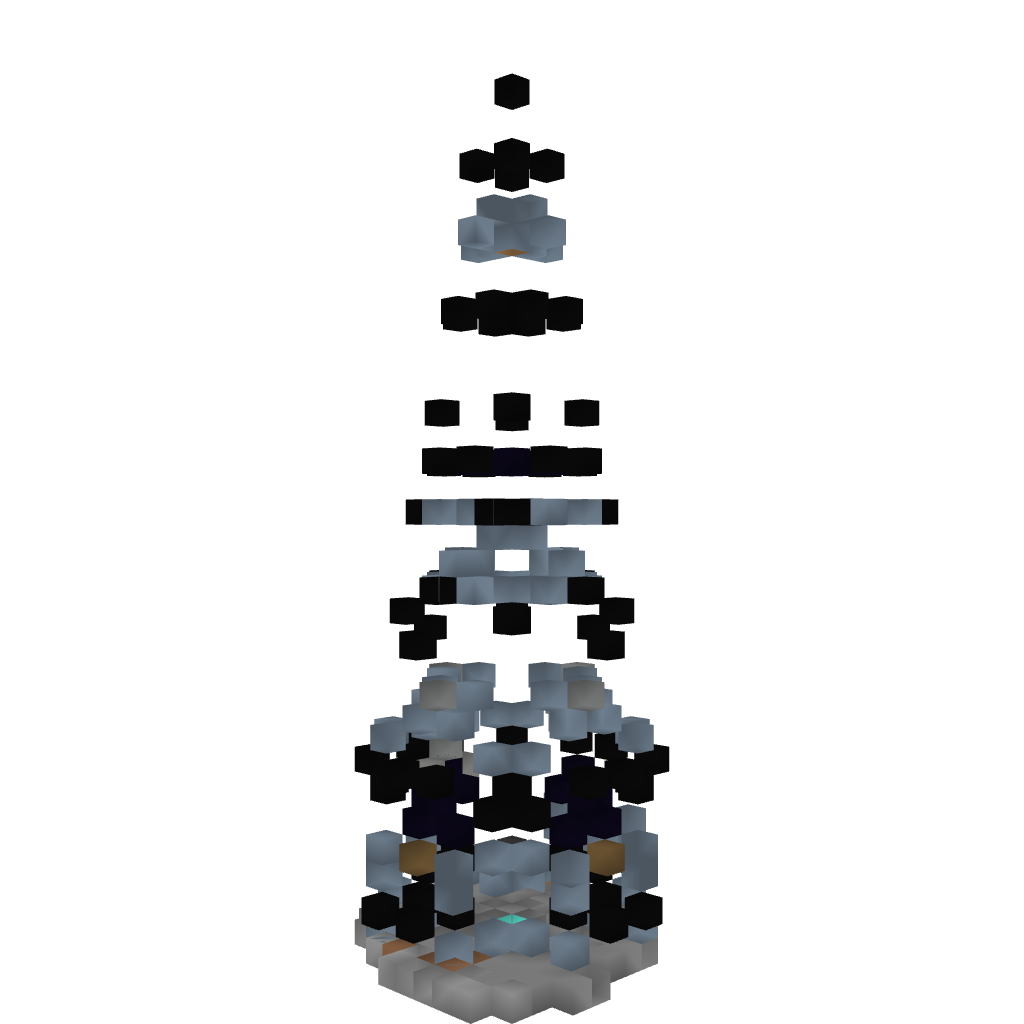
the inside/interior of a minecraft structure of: Magician Tower